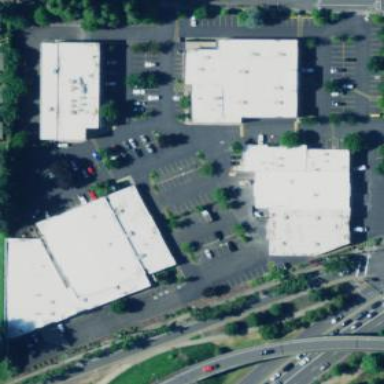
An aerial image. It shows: Retail area that is mall.